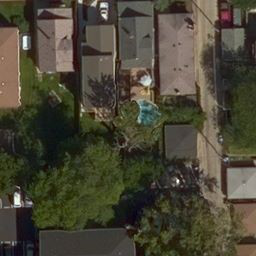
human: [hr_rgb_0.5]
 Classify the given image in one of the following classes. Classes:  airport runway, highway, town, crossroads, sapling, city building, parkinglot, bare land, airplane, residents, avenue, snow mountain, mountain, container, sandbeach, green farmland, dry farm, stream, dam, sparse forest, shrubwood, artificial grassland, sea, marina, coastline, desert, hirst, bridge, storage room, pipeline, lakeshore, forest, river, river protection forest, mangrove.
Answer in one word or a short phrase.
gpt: residents